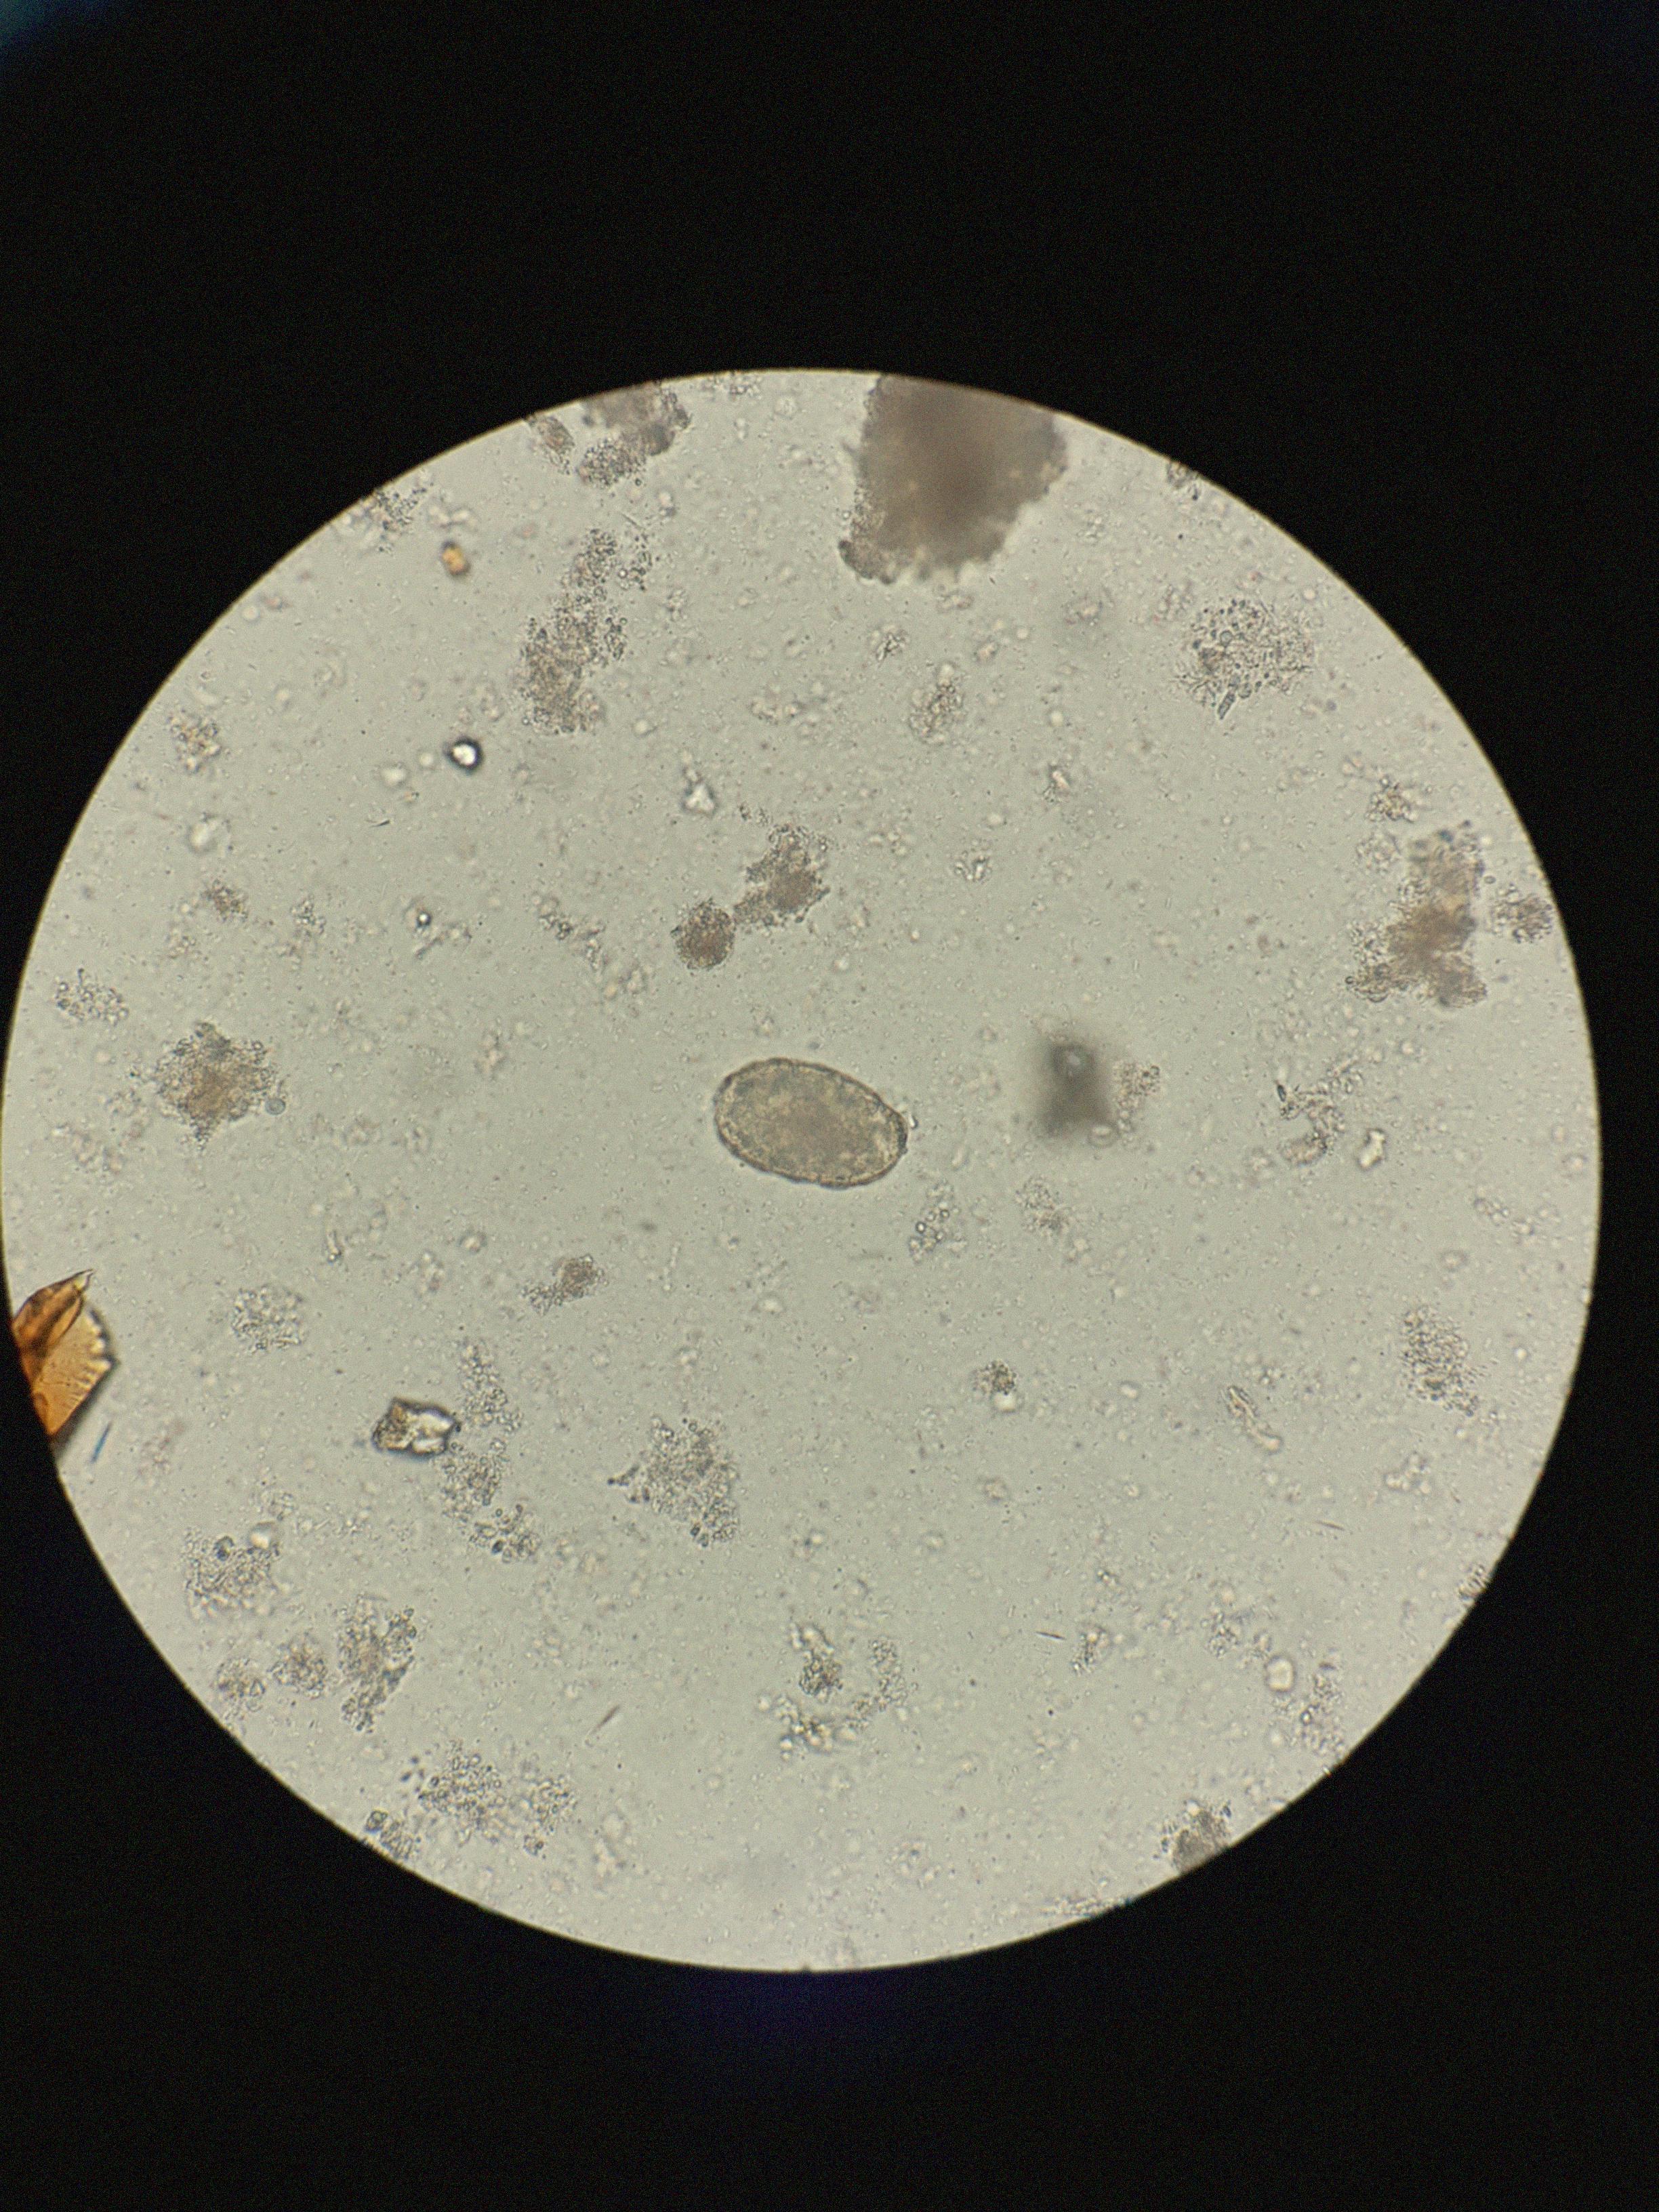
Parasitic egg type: Ascaris lumbricoides